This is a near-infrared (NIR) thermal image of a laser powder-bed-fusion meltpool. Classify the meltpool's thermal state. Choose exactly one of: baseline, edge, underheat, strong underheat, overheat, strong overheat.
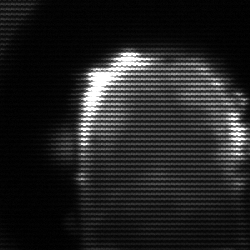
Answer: baseline